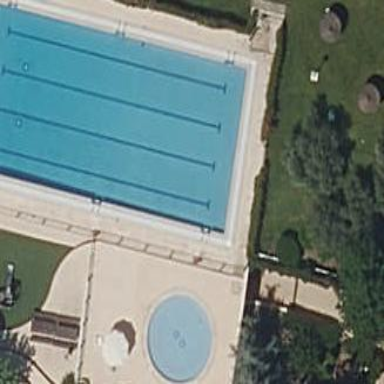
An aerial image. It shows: Swimming pool located in leisure land.